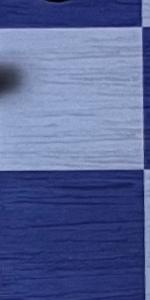
Label: Empty